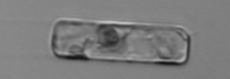
Label: Guinardia_delicatula